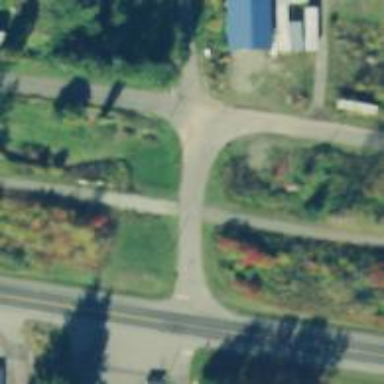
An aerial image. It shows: Uncontrolled crossing on the road.